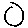
Label: circle